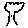
Label: tree